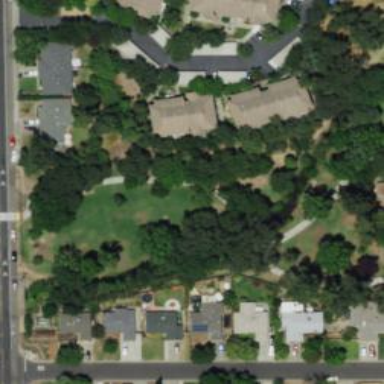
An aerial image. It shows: Disc golf course on leisure land.